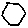
Label: hexagon